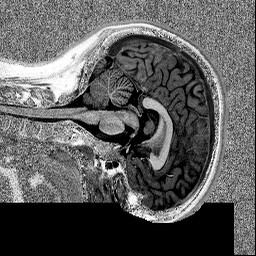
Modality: MP2RAGE
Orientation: sagittal
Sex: female